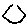
Label: hexagon